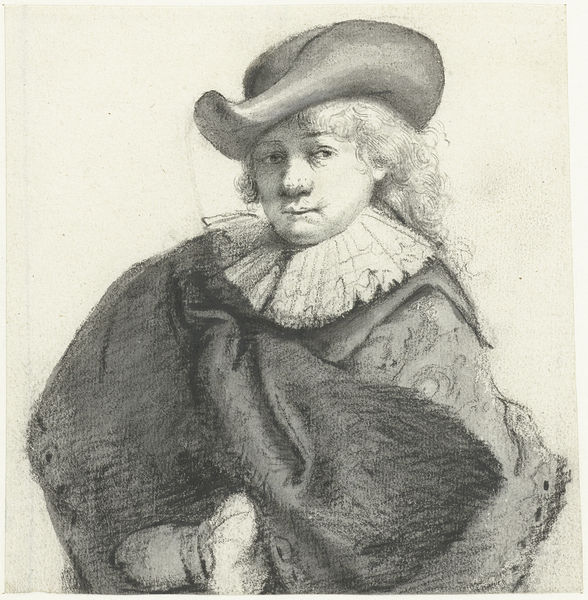
Titel: Portret van Rembrandt
Künstler: Moses ter Borch
Standort: Amsterdam
Institution: Rijksmuseum
Schlagwörter: kopf, mann, umhang, grau, hut, nase, schwarz, skizze, weiss, zeichnung, blick, augen, gesicht, kragen, rembrandt, spitze, bildnis, gewand, haare, mantel, locken, fell, holzschnitt, knabe, kohle, bleistift, manschette, entwurf, fürst, stift, portät, herzog, goethe, porttrait, gend